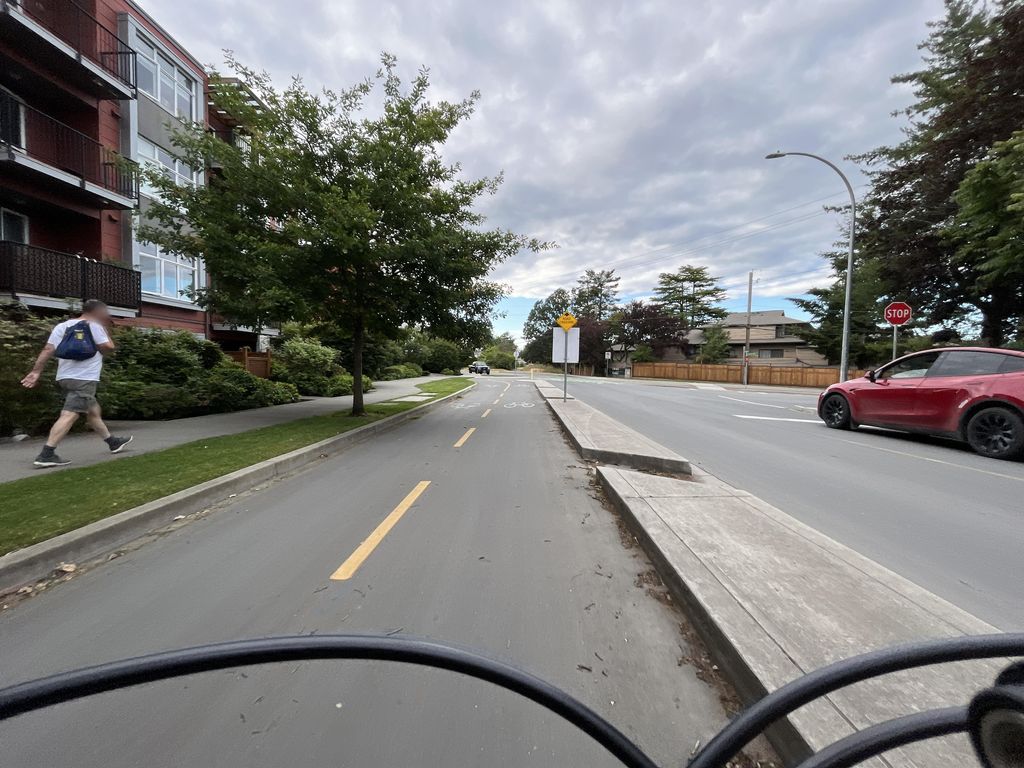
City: victoria